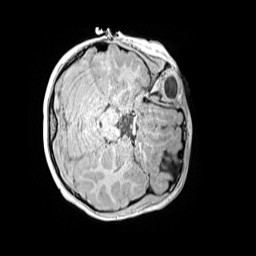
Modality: MP2RAGE
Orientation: axial
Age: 8
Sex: female
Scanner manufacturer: siemens
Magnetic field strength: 3 T
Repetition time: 4 s
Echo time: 0.00299 s